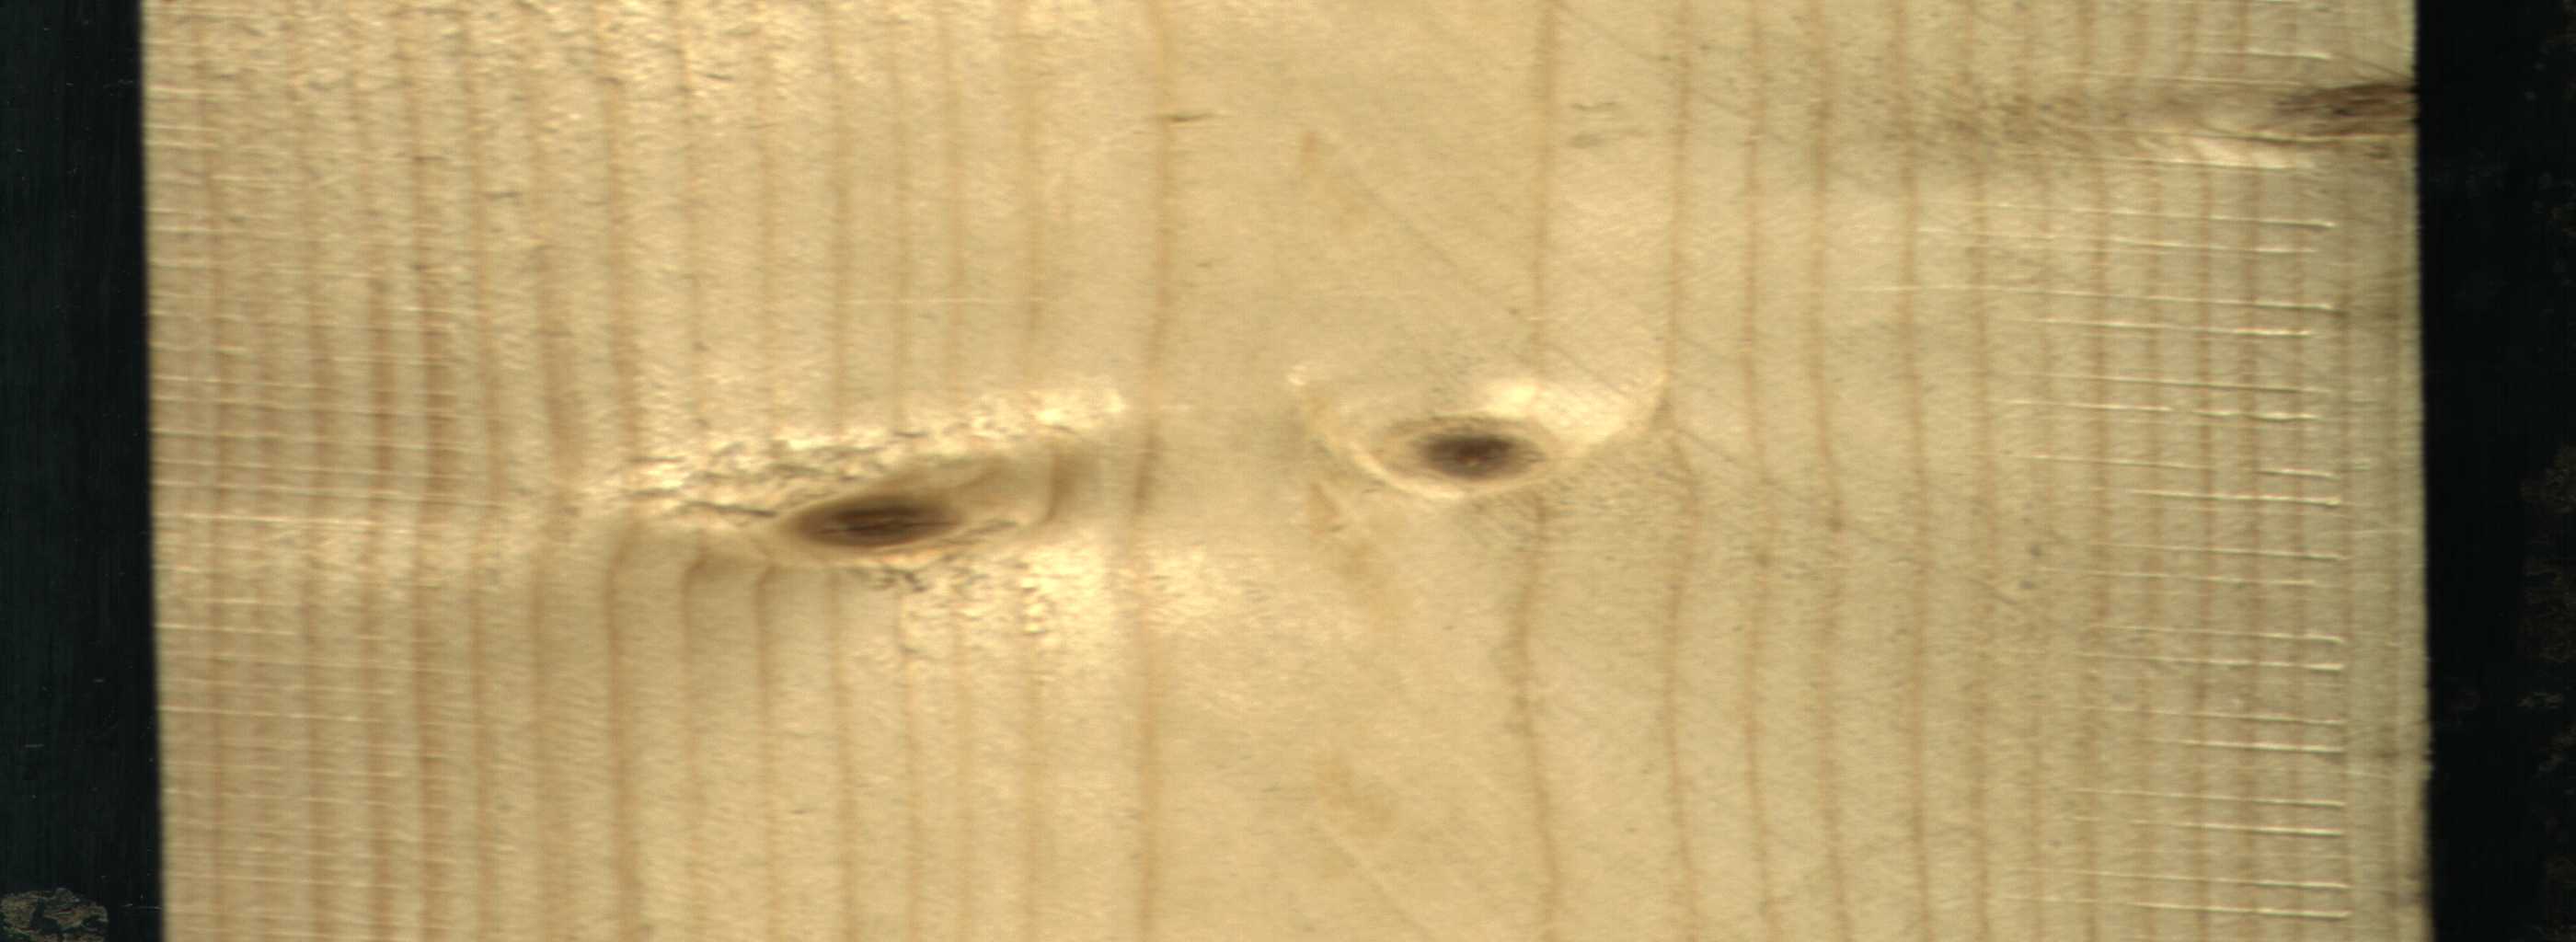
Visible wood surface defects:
Live_Knot
Live_Knot
Live_Knot